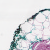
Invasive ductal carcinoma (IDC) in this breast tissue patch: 0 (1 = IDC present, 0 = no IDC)